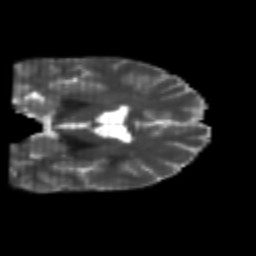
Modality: T2w
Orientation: coronal
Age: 22
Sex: female
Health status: healthy
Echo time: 0.074 s